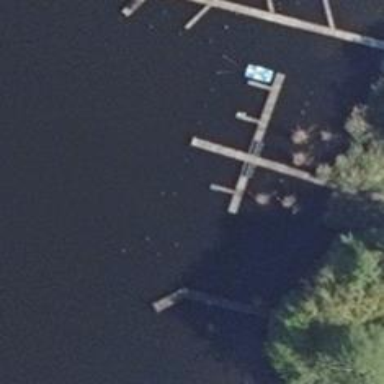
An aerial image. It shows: Man-made pier.